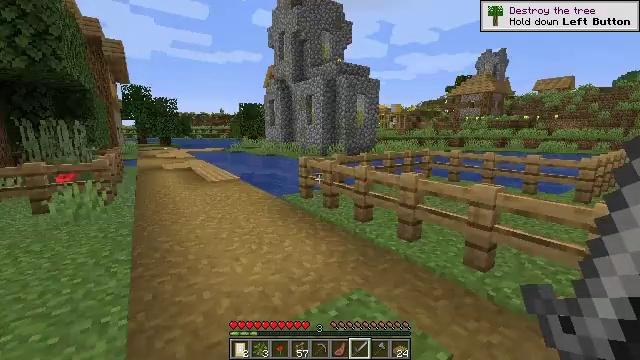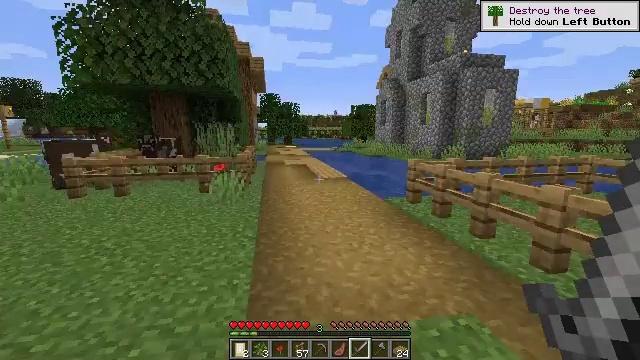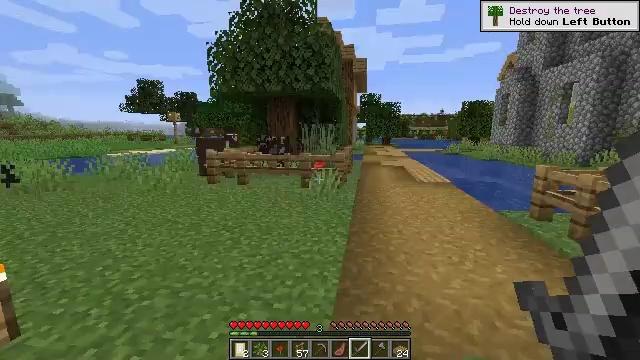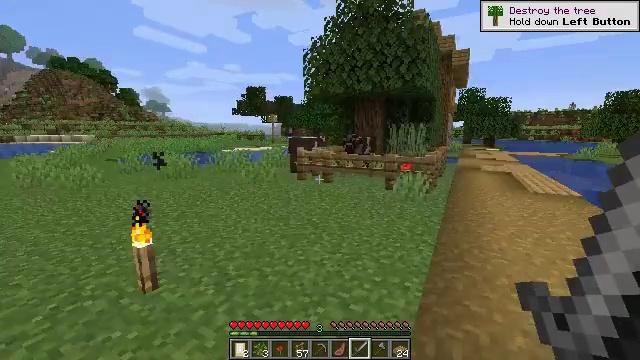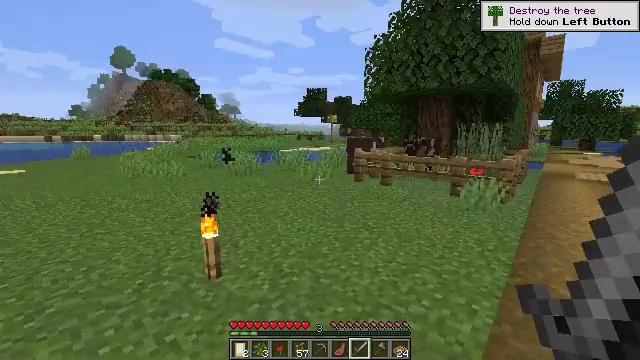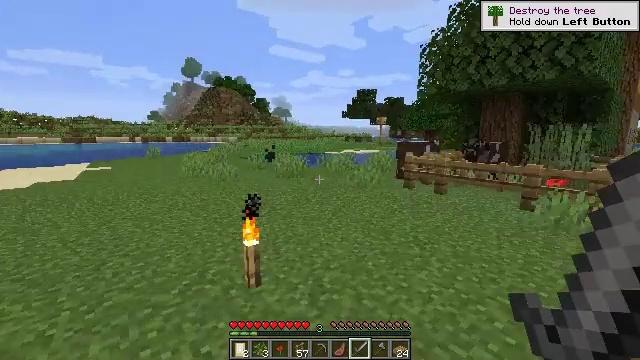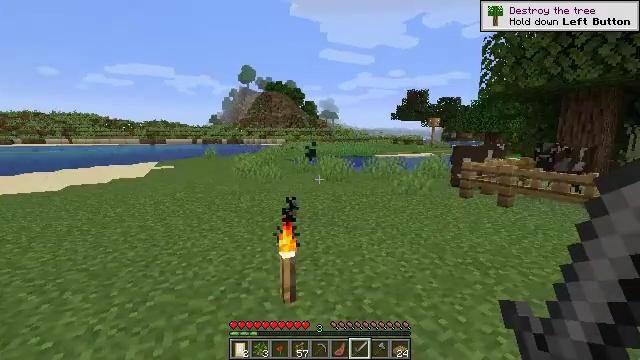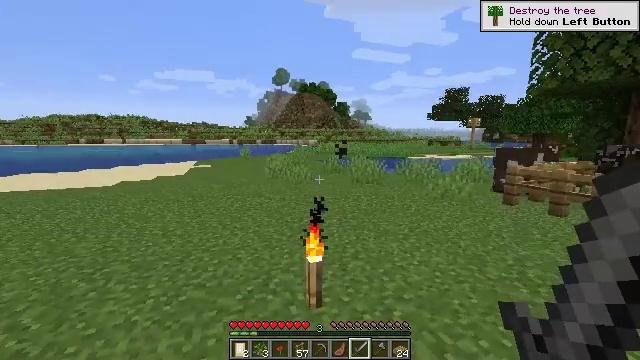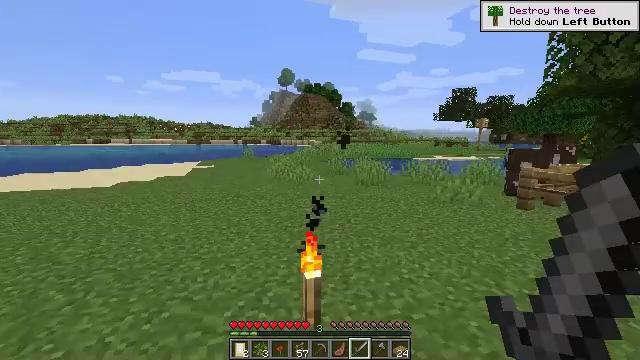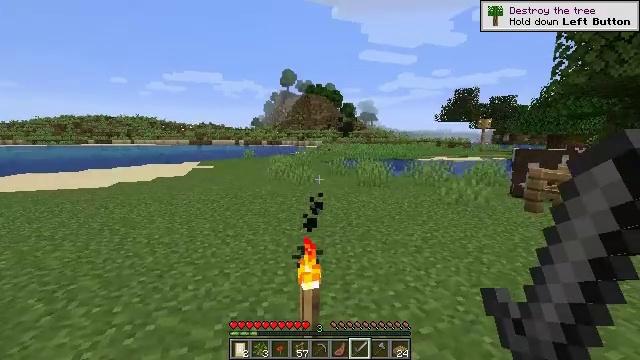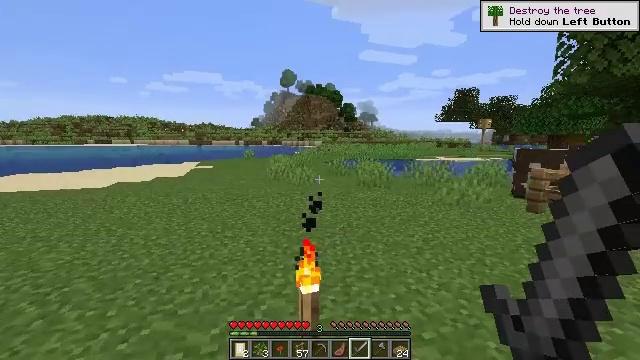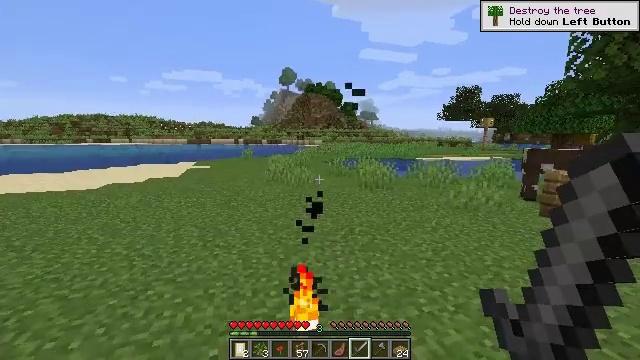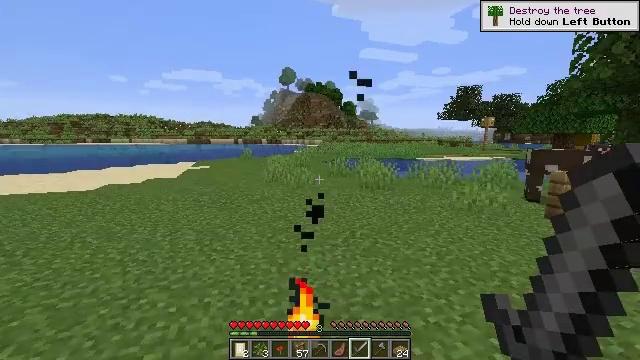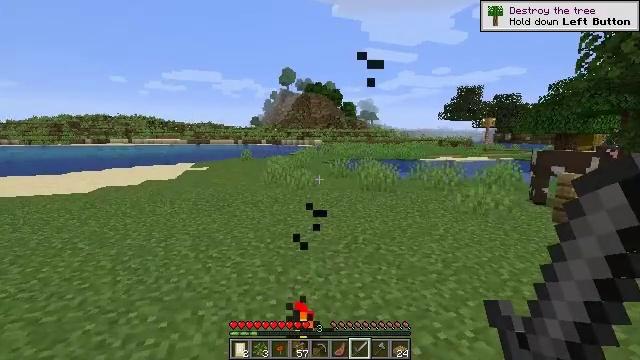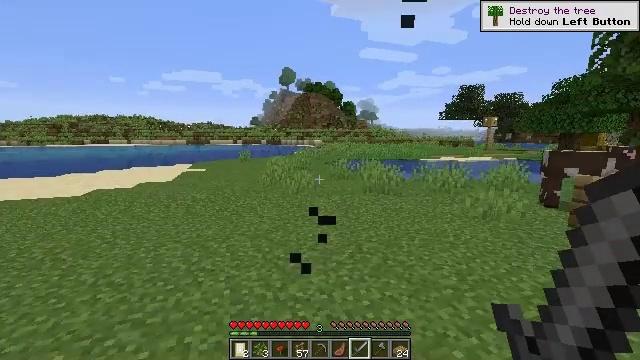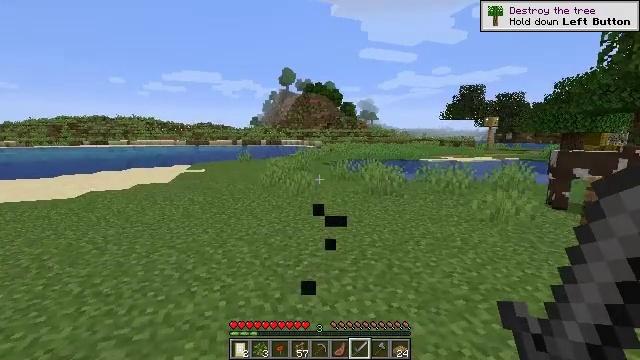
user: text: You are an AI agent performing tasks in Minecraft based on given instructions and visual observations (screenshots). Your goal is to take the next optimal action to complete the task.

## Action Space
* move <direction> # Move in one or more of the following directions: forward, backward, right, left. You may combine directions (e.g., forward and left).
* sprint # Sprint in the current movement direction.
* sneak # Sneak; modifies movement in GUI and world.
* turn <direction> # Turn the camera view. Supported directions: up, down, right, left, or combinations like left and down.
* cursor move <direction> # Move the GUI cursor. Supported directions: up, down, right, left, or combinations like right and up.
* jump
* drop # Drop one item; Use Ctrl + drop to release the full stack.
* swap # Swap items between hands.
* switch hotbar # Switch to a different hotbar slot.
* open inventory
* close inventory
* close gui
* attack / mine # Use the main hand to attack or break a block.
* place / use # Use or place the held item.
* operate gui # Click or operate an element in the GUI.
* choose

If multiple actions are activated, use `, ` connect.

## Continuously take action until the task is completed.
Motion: motion action
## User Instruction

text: Collect the grass from the surface.
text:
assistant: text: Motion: turn left
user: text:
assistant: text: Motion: turn left
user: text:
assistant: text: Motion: move forward, turn left
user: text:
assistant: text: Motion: move forward, turn left
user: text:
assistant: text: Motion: move forward, turn left
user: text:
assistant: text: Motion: move forward, turn left
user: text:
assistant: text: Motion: move forward, turn left
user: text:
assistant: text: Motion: move forward, turn left
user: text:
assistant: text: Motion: move forward
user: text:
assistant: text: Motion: move forward
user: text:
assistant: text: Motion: move forward
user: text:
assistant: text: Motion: move forward
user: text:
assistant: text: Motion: move forward
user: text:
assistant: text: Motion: move forward
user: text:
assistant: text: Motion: move forward
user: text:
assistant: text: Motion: move forward
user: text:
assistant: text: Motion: move forward
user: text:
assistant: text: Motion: move forward
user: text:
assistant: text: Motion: move forward
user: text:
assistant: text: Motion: no_op
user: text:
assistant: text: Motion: no_op
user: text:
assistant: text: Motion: no_op
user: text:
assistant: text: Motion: sprint
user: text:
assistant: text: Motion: sprint
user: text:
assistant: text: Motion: sprint
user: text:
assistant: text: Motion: sprint
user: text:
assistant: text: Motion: move forward, sprint
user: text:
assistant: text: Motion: move forward, sprint
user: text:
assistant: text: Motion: move forward, sprint
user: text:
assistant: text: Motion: move forward, sprint